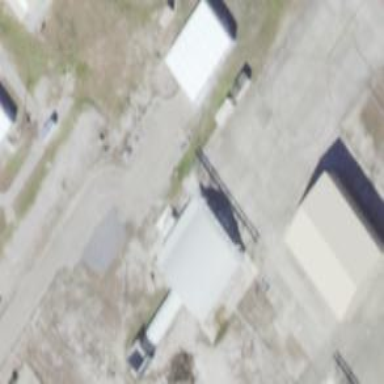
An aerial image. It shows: Hangar at the airport.